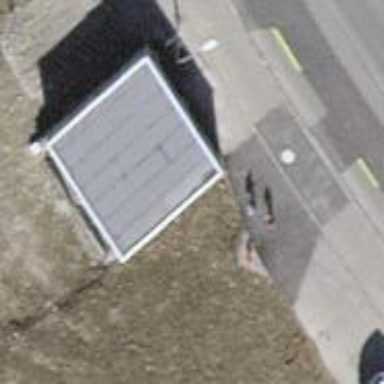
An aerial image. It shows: Garage building.